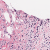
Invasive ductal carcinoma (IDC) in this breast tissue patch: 0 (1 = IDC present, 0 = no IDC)